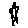
Label: star